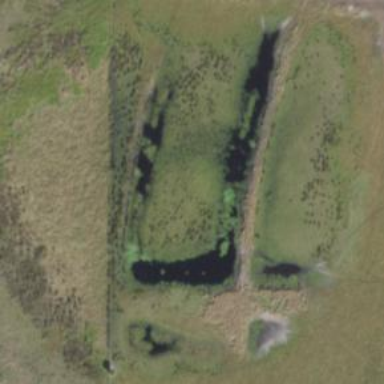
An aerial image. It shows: Marsh wetland.